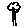
Label: tree